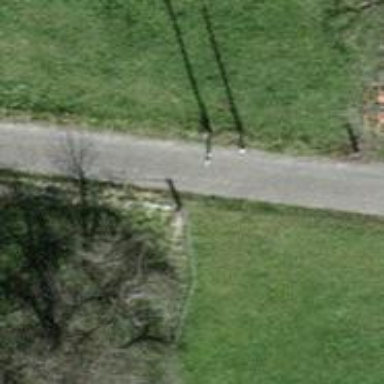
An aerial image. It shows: Power pole.